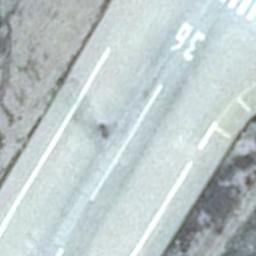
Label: runway